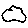
Label: cloud